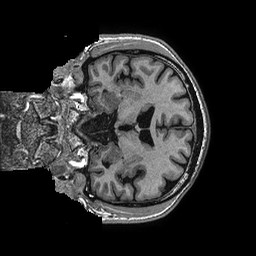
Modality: T1w
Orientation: coronal
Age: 64
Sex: male
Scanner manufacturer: ge
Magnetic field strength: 3 T
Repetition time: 0.006952 s
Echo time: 0.00292 s